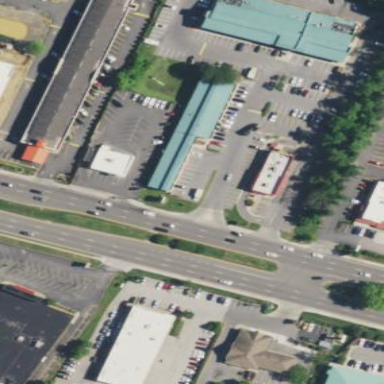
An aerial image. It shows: Retail area.